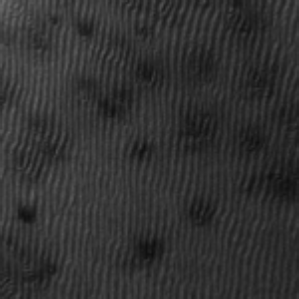
Label: frost